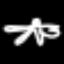
Label: octagon